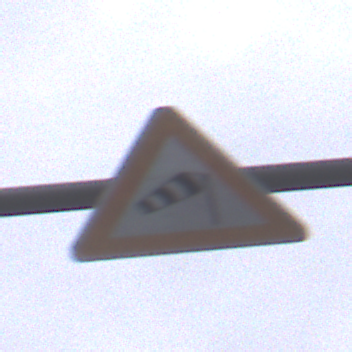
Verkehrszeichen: SeitenwindVonRechts
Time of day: Midday
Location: Outdoor (Urban)
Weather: Overcast
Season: NotSpecified
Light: Natural